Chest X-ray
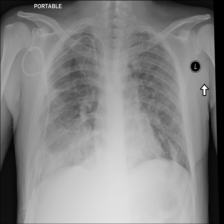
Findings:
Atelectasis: positive
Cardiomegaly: negative
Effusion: negative
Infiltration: negative
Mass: negative
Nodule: negative
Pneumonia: negative
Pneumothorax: negative
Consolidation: positive
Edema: negative
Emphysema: negative
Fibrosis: negative
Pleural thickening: negative
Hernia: negative